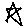
Label: star